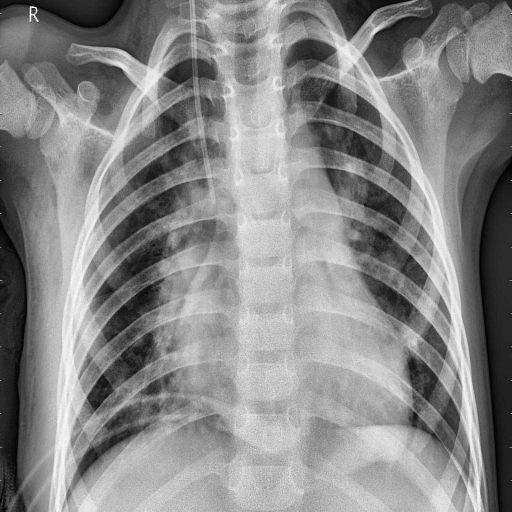
Finding: PNEUMONIA